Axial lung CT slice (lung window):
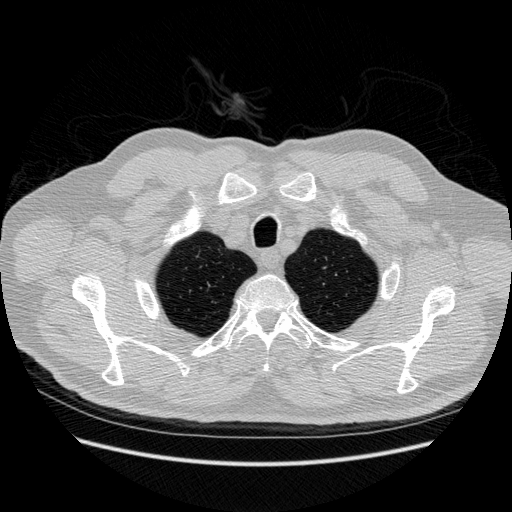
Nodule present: no